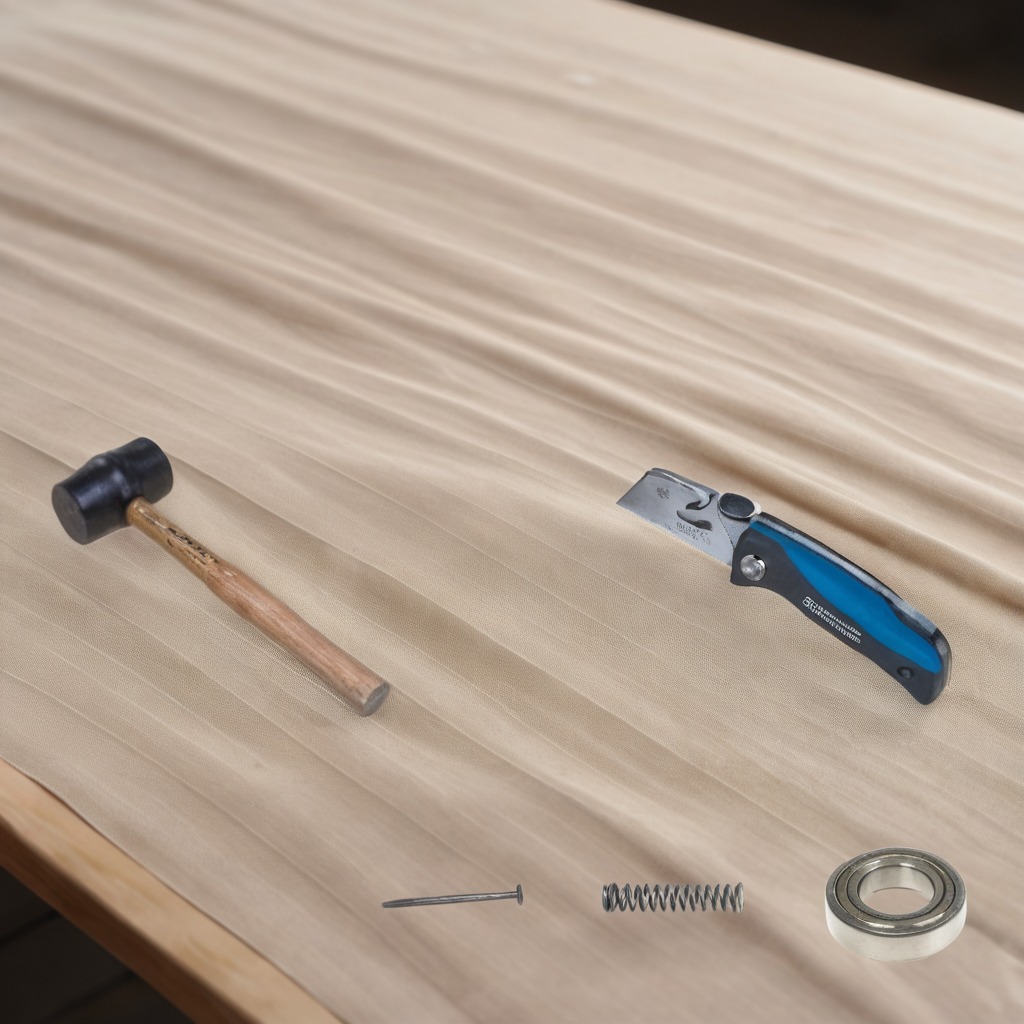
A ball bearing, a utility knife, a hammer, an iron nail, and a coiled metal spring are lying on the wooden table.